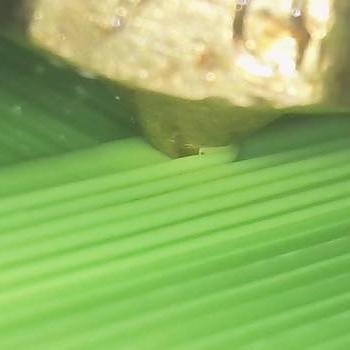
Flow rate: 212%